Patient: sex M, age 51
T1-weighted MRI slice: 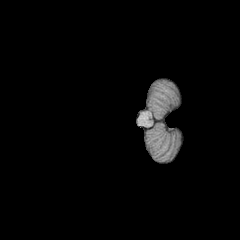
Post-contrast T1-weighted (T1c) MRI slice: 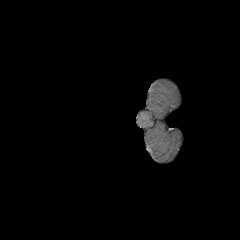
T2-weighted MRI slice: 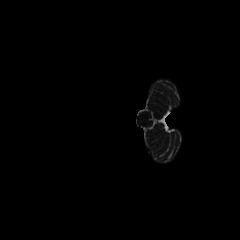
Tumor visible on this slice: no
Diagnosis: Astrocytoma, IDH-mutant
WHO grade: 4